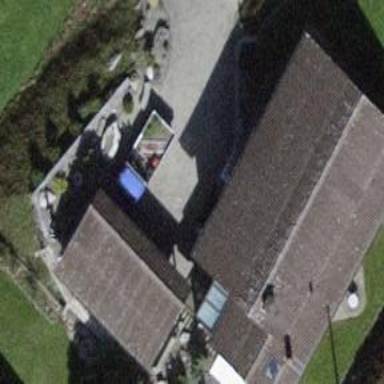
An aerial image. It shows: Simple and straightforward house.